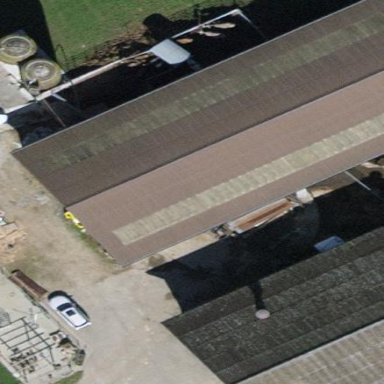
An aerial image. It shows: Stable building.